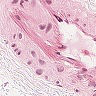
Metastatic tissue present: no